Question: I moved the project to another mac to get this error ((read a lot of answers to these questions but I did not help ((please help

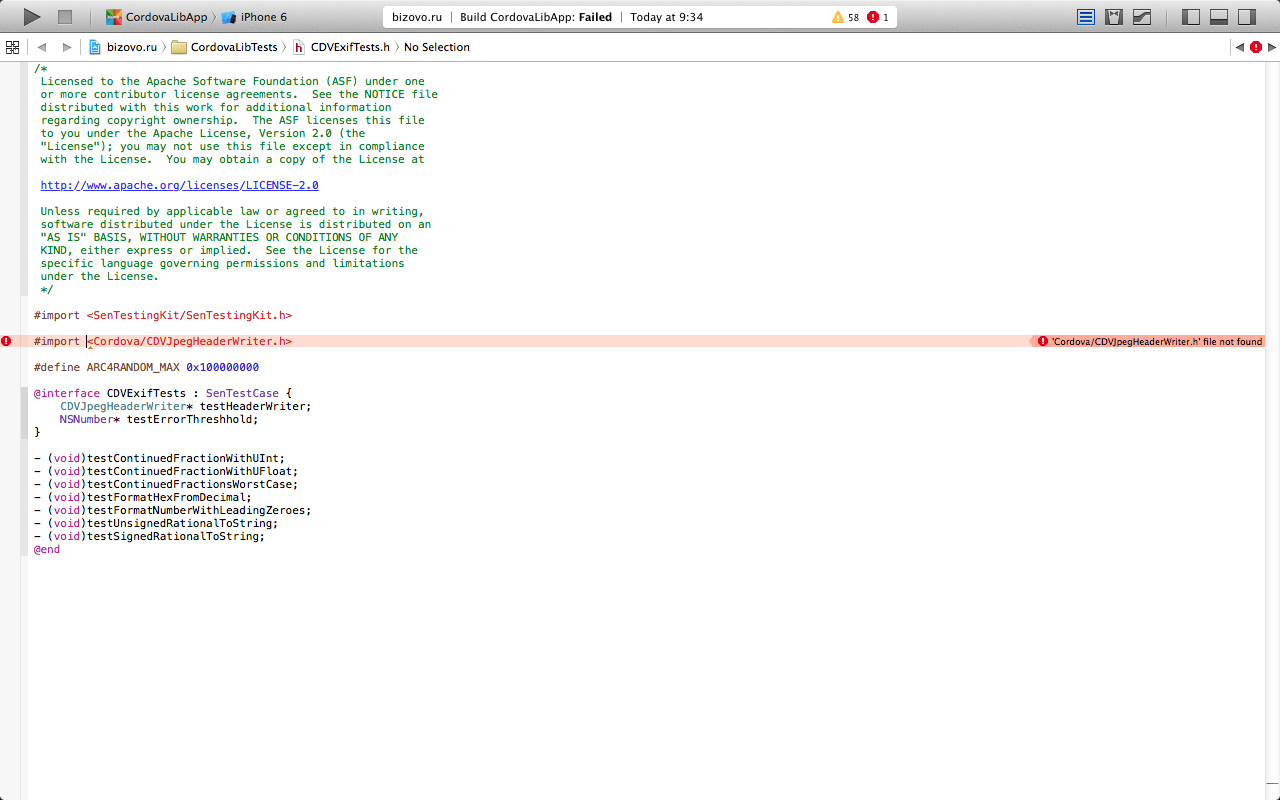
Answer: Make sure the 'Framework' and all it's 'headers' are 'imported' into your project properly.
Also in your 'Build Settings' set 'YES' to 'Always search user paths', and make sure your User header paths are pointing to the Framework.
'Clean' the project once.